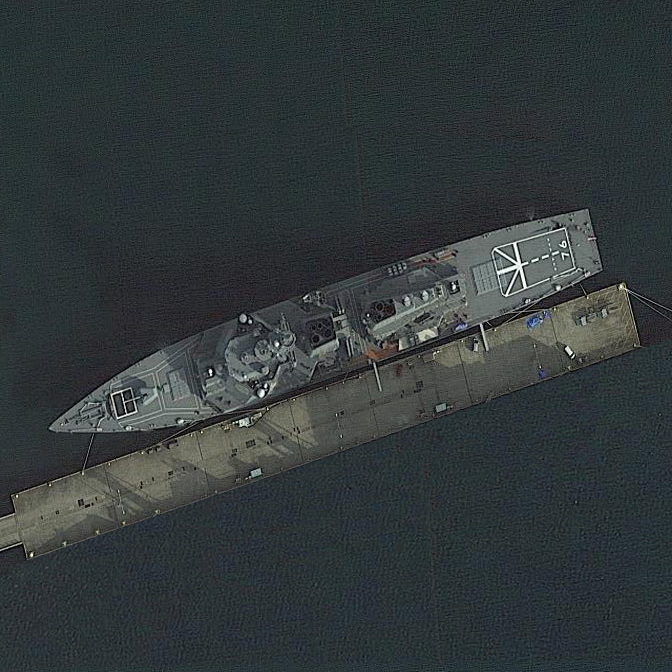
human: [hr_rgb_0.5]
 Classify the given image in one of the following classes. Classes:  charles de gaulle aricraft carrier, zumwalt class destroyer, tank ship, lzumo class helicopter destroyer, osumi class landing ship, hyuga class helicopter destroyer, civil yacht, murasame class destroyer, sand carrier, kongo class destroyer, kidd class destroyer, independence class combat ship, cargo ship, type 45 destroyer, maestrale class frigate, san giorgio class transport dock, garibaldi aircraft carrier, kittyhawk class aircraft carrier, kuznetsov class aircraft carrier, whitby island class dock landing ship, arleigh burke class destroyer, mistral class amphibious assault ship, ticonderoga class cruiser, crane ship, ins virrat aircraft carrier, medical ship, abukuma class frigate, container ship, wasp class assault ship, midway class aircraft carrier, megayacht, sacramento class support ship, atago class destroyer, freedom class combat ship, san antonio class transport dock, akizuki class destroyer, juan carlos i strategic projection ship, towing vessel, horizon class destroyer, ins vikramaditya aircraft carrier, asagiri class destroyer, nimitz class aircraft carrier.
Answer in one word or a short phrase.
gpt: Kongo class destroyer